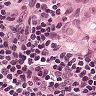
Metastatic tissue present: yes